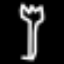
Label: fork